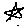
Label: star